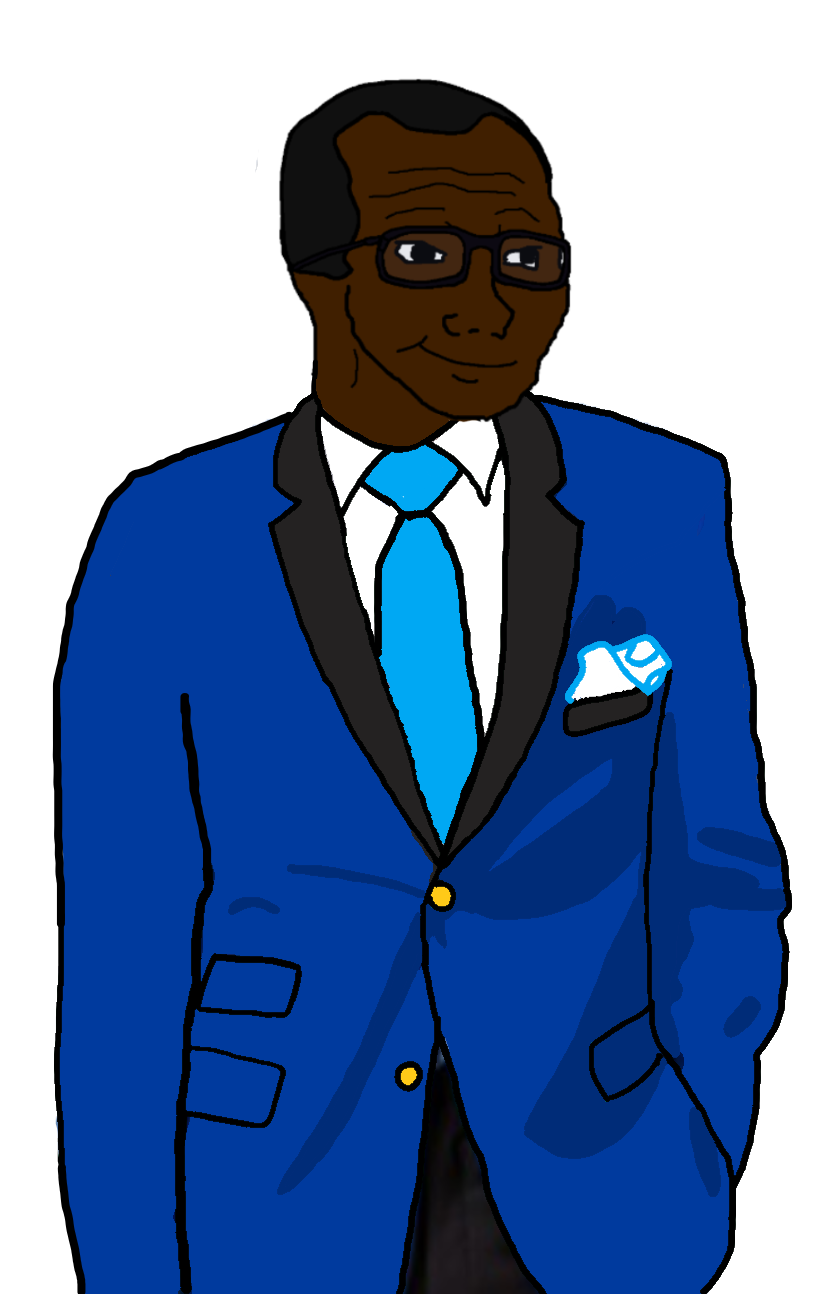
Label: 5_Blackjak